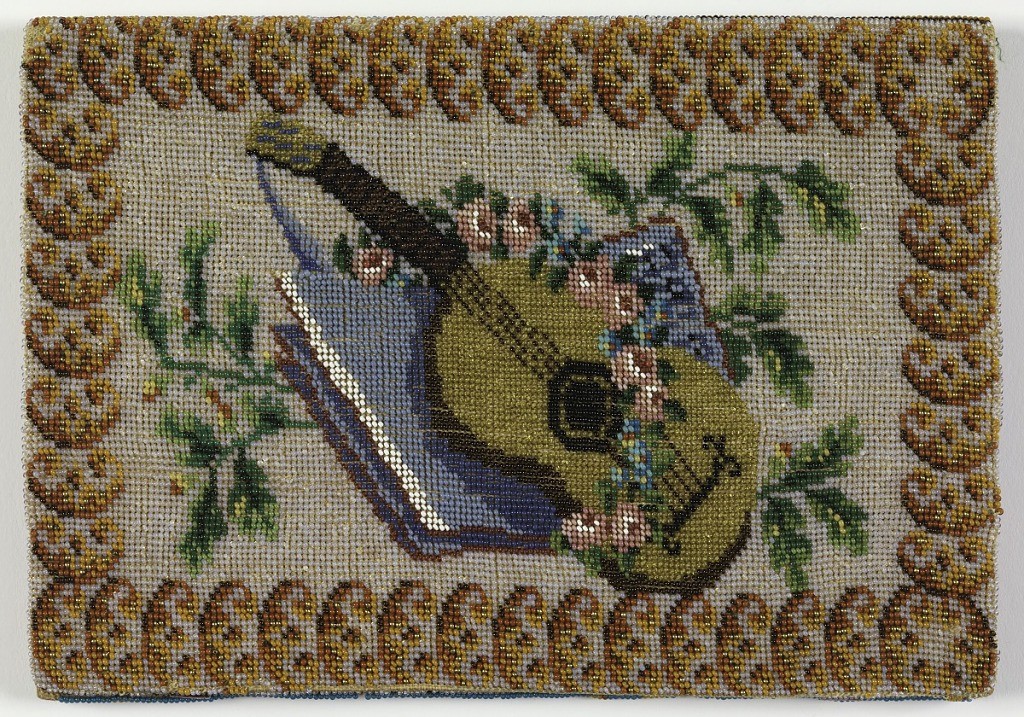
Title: Notebook cover
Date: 1831
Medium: glass beads, linen, paper Technique: embroidered with beads
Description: Beaded fabric used to cover paper notebook. Image of a guitar, book, bowl and flowers on a white ground with a border on one side and a leaf pattern in repeat on a blue background on the other side. Loops at edge to hold pencil; a pouch inside each cover. German script on papers inside, with date 1831.